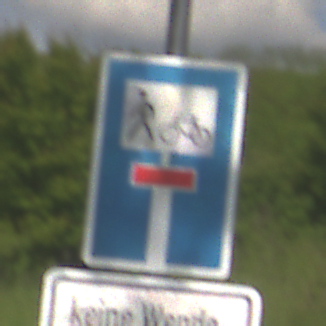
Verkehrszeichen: SackgasseRadverkehrFussgaengerDurchlaessig
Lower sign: HinweisGeaenderteVorfahrtVerkehrsfuehrungVerkehrsregelung3
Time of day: Midday
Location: Outdoor (RoadRail)
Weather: PartlyCloudy
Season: NotSpecified
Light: Natural